Interaction volume radius: 10 \u00c5
Interaction volume height: 10 \u00c5
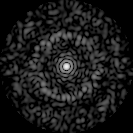
Disorder parameter: 0.8591